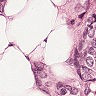
Metastatic tissue present: yes